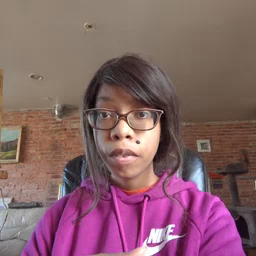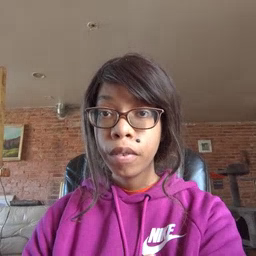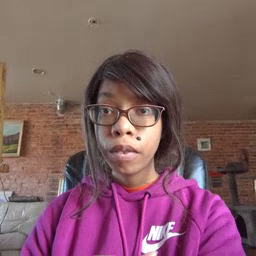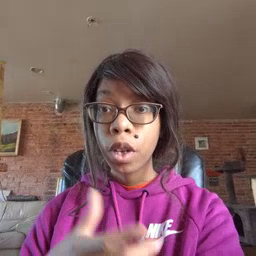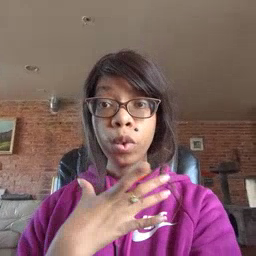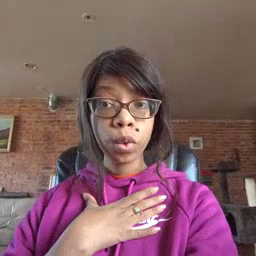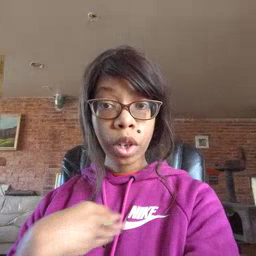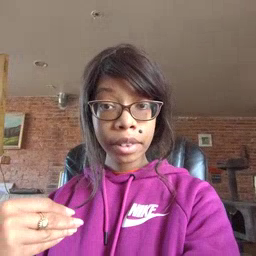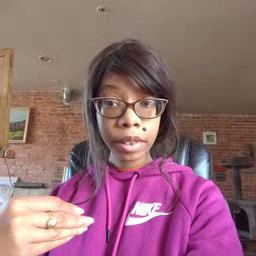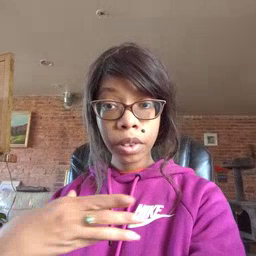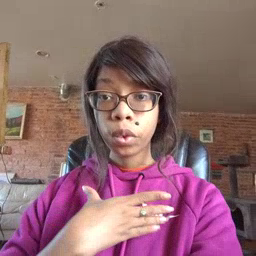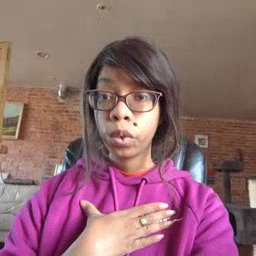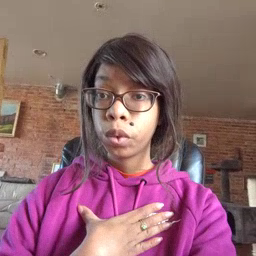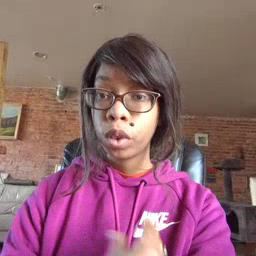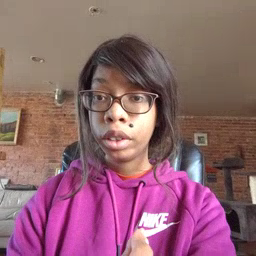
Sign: white